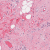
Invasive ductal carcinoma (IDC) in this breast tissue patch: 0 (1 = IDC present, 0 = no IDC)